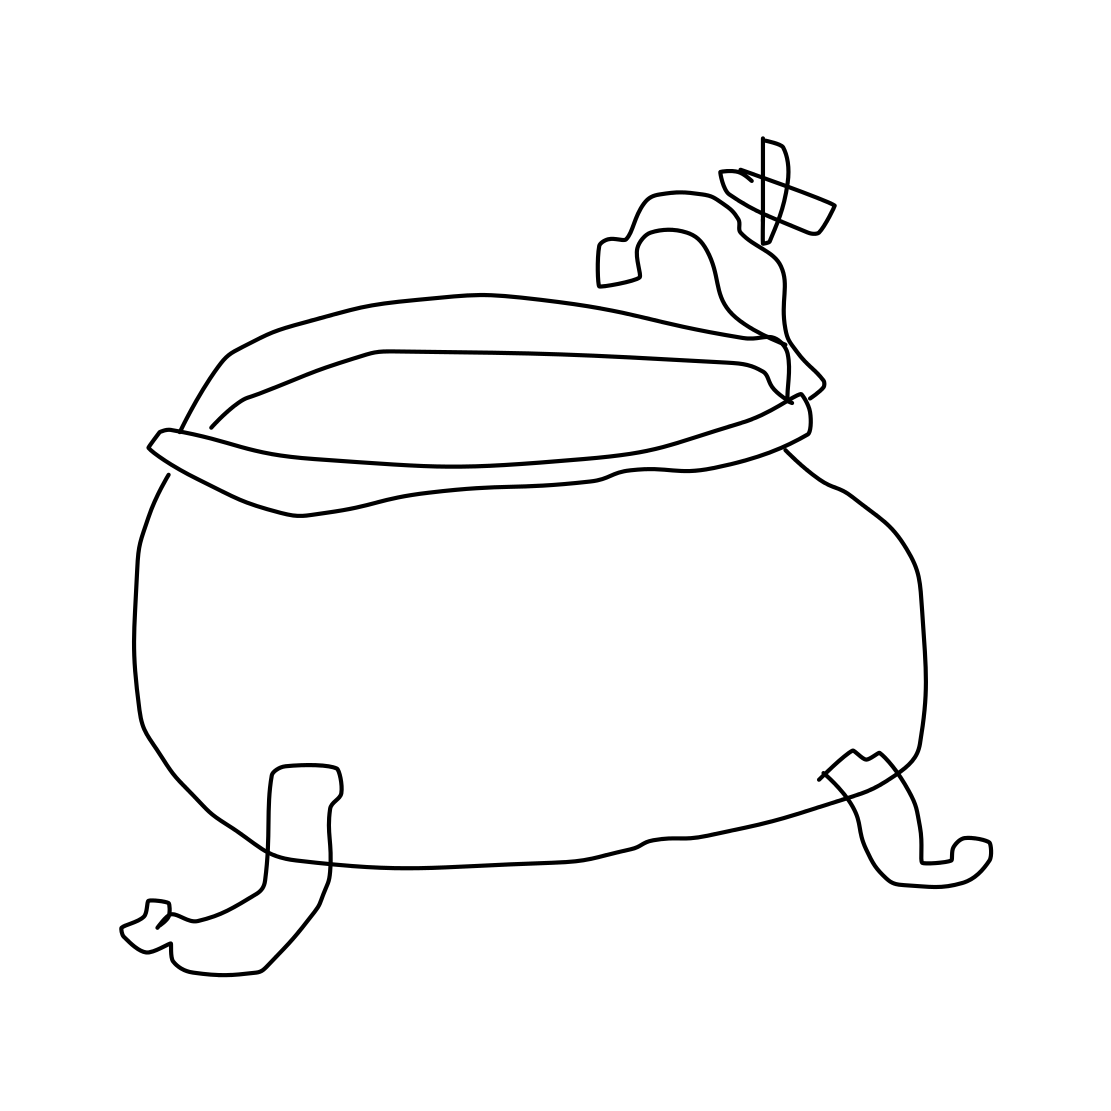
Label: bathtub